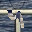
Label: 4